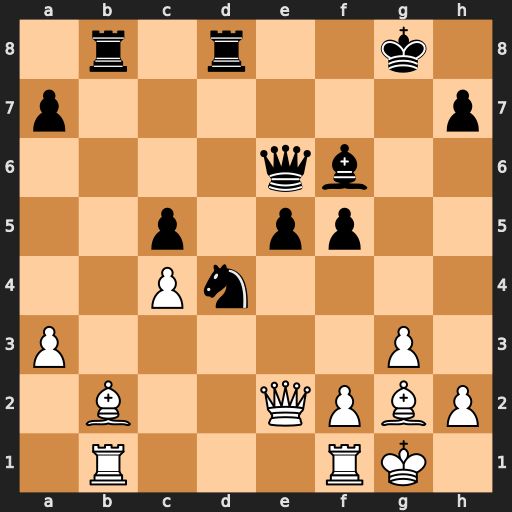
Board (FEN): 1r1r2k1/p6p/4qb2/2p1pp2/2Pn4/P5P1/1B2QPBP/1R3RK1
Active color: w
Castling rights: -
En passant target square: -
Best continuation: Bxd4 Rxb1 Rxb1